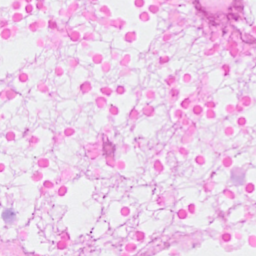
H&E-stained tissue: Breast